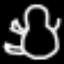
Label: frog